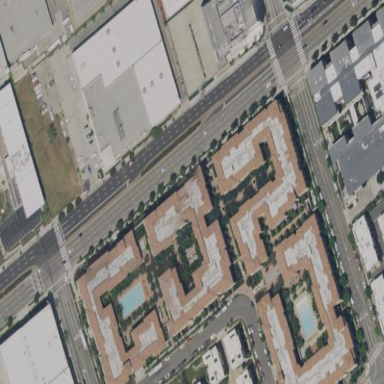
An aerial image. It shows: Building.